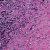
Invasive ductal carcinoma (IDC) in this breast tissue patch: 1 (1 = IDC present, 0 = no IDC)